Часть A. Энергия поля и вектор Пойнтинга В этой части задачи мы исследуем процесс распространения электромагнитного поля по проводам. Можно наивно предположить, что распространение поля связано с движением электронов в проводнике. Но так ли это?
Выразите поток электронов $\dot N$ через поперечное сечение проводника через концентрацию электронов $n$, скорость упорядоченного движения электронов $v$ и площадь $S$ поперечного сечения проводника. Рассмотрим медный проводник сечением $S=1\ мм^2$, по которому течёт ток силой $\mathfrak I=1\ А$. Концентрация электронов в меди $n=8.5\cdot10^{28}\ м^{-3}$, заряд электрона $e=-1.6\cdot10^{-19}\ Кл$.
Найдите скорость $v$ упорядоченного движения электронов в таком проводнике. Это явно не соотносится даже с повседневными реалиями. Рассмотрим теперь модель, показанную на рисунке $\it1$. Две параллельные металлические пластины ширины $w$ и длины $l\ (l\gg w)$ расположены на расстоянии $d$ друг от друга $(d\ll w)$, и система координат $Oxyz$ введена, как показано на рисунке. Диэлектрическая и магнитная проницаемости вакуума известны и равны $\varepsilon_0$ и $\mu_0$ соответственно.
Рассматривая систему как плоский конденсатор, найдите его ёмкость $C_x$ на единицу длины в направлении оси $x$.
Выразите энергию $W_e$, накопленную на единицу длины конденсатора, через напряжение $V$ между пластинами.
Выразите объёмную плотность $w_e$ энергии в конденсаторе через напряжённость $E$ в пространстве между пластинами. Полученная вами величина представляет собой плотность энергии электрического поля. Пусть теперь к одному концу системы $(x=0)$ подсоединён источник напряжения с ЭДС $\mathcal E$, а к другому концу — резистор с сопротивлением $R$ (рис. $\it1$). Сопротивлением пластин можно пренебречь.
Выразите мощность $\mathcal P$, выделяющуюся на резисторе, через $\mathcal E$ и $R$.
Найдите величину и направление магнитного поля $B$ в точке $\left(\cfrac l2,0,0\right)$. Выразите ответ через ток $I$, текущий по каждой из пластин. Так как $w,l\gg d$, то систему можно считать однородной, а тогда и магнитное поле в любой точке между пластинами будет равно найденному в предыдущем пункте, а поле вне пластин будет равно нулю. Ясно, что систему можно в данном случае рассматривать как индуктивный элемент.
Найдите индуктивность $L_x$ системы пластин на единицу длины в направлении оси $x$.
Выразите энергию $W_m$, приходящуюся на единицу длины системы, через ток $I$, текущий по каждой из пластин.
Выразите объёмную плотность $w_m$ энергии в пространстве между пластинами через индукцию магнитного поля $B$. Полученная вами величина представляет собой плотность энергии магнитного поля. Введём $\itвектор$ $\textit{Пойнтинга:}$\[\vec P=\frac1{\mu_0}\left[\vec E\times\vec B\right]\]Физический смысл вектора Пойнтинга — плотность потока энергии электромагнитного поля. Проверим это на примере нашей системы.
Часть B. Распространение поля по проводам Выясним теперь, с какой скоростью энергия электромагнитного поля перемещается между пластинами. Чтобы выяснить это, разобьём систему на небольшие конденсаторы длины $\Delta x$ ёмкостью $\Delta C=C_x\Delta x$, пронумерованные числами $n=0,1,2,3,\ldots$, начиная с ближнего конца пластин. Как показано на рисунке $\it2$, заряд на обкладках $n$-ного конденсатора обозначим как $\pm Q_n$, а ток, текущий от него к $n+1$-ому конденсатору, — как $I_n$. При этом участок между пластинами, соответствующий $n$-ному конденсатору, пронизывает поток $\Phi_n$, пропорциональный току $I_n$ с коэффициентом $\Delta L=L_x\Delta x$. Таким образом, систему пластин можно представить эквивалентной цепью, изображённой на рисунке $\it3$. Рассмотрев распространение сигнала по такой цепи и перейдя к пределу $\Delta x\to0$, мы сможем узнать, как этот сигнал распространяется в пространстве между пластинами.  Рис. 2
Для вектора Пойнтинга $\vec P$ между пластинами найдите направление $\frac{\vec P}P$ и отношение $\frac P{\mathcal P}$ его модуля к мощности, выделяющейся на резисторе.
Используя закон сохранения заряда и закон электромагнитной индукции, запишите уравнения, связывающие токи $I_n$, $I_{n-1}$ и напряжения $V_n$, $V_{n+1}$ с производными по времени $\cfrac{\mathrm dV_n}{\mathrm dt}$ и $\cfrac{\mathrm dI_n}{\mathrm dt}$.
Исключите из полученных уравнений токи. $\textit{Подсказка:}$ у вас должно получиться уравнение, связывающее напряжения $V_{n-1}$, $V_n$ и $V_{n+1}$ со второй производной по времени $\cfrac{\mathrm d^2V_n}{\mathrm dt^2}$.
Используя результаты части $\bf A$ и соотношение $\cfrac1{\varepsilon_0\mu_0}=c^2$, покажите, что\[\frac{\Delta x}{\sqrt{\Delta C\Delta L}}=c.\]
Покажите, что с точностью до членов порядка $(\Delta x)^2$ произвольная функция $f(ct\pm n\Delta x)$ является решением уравнения, полученного вами в $\bf B2$.
Отбрасывая высшие порядки малости по $\Delta x$, найдите выражение для тока $I_n(t)$.
Найдите отношение $\cfrac{V_n(t)}{I_n(t)}$. Возвращаясь к непрерывной системе, для сигнала, распространяющегося в положительном направлении оси $x$, можем записать, что\[V(x,t)=f(ct-x).\]Форма сигнала $f$ может быть произвольной. Рассмотрим, к примеру, сигнал, показанный на рисунке $\it4$ и соответствующий включению электроприбора. Рис. 4
Покажите, что в таком случае область $V(x,t)=\mathcal E$ продвигается в положительном направлении оси $x$ со скоростью $c$.
Покажите, что плотности энергии электрического и магнитного полей в одной и той же точке равны между собой.
Найдите вектор Пойнтинга $\vec P$. Покажите, что он равен произведению плотности энергии электромагнитного поля на скорость распространения сигнала $c$.
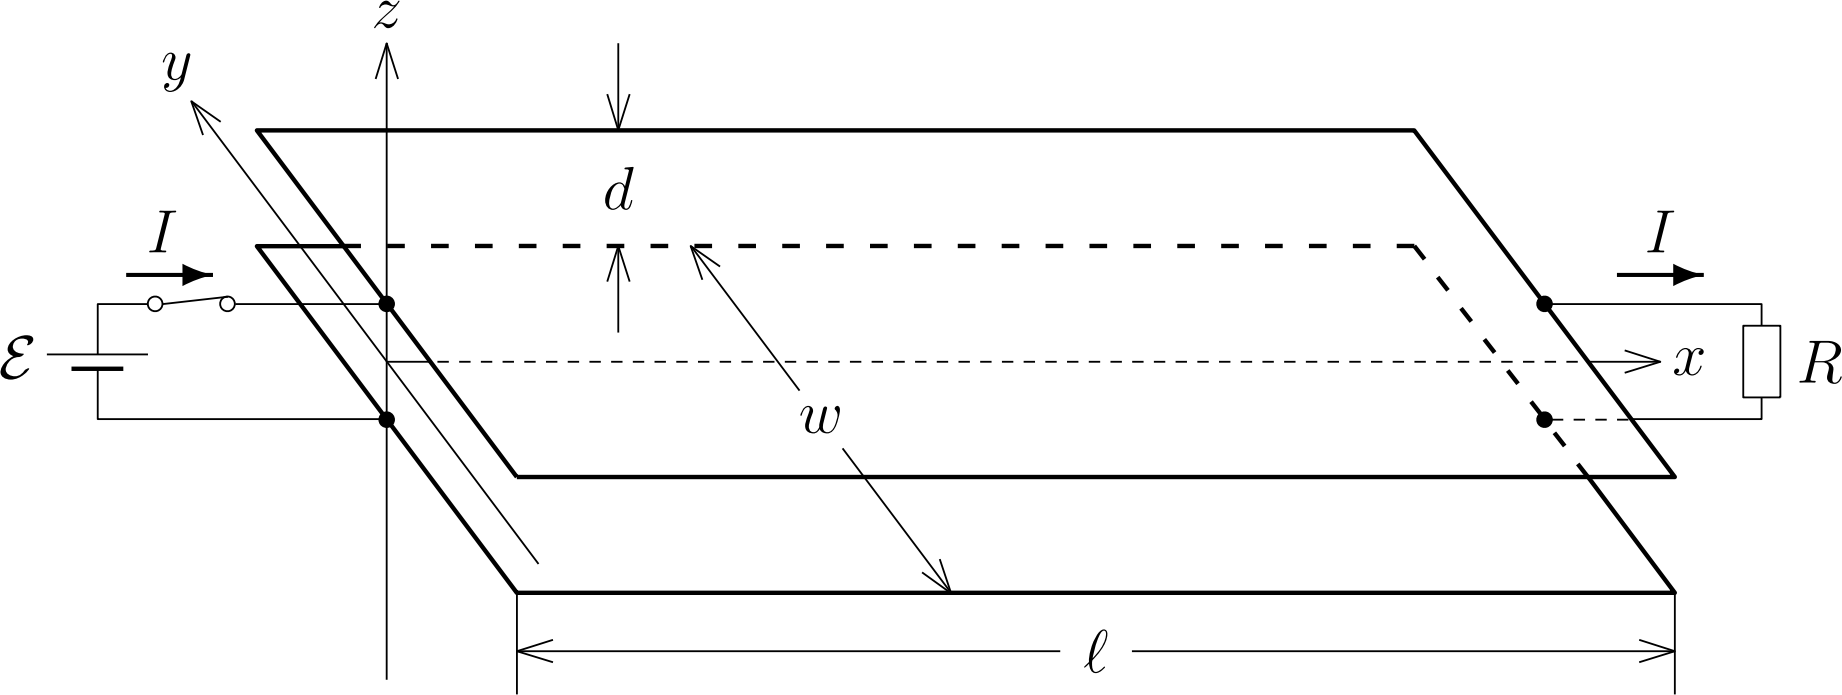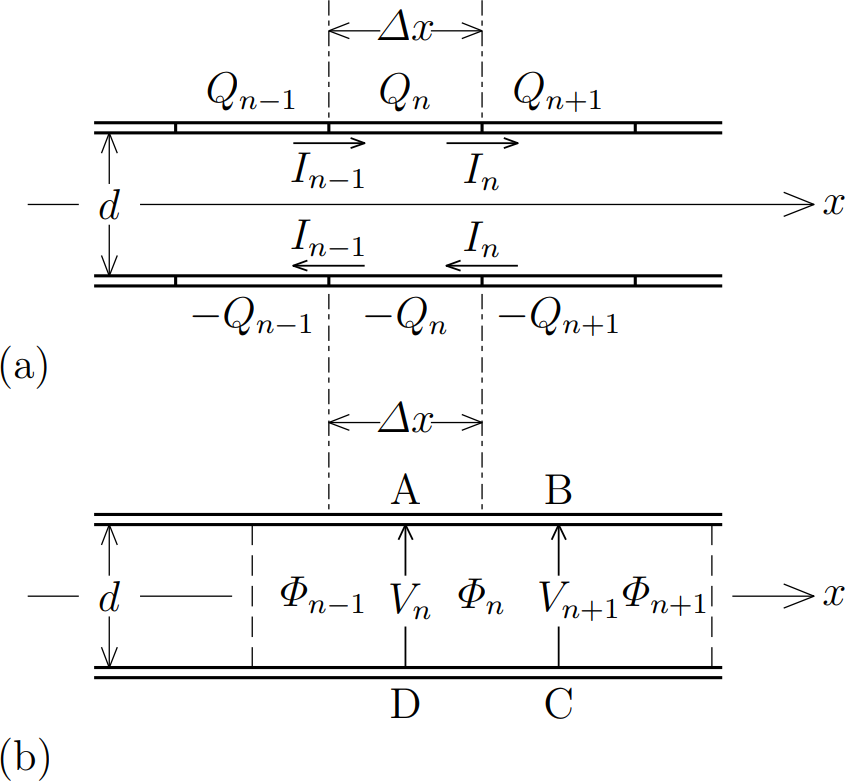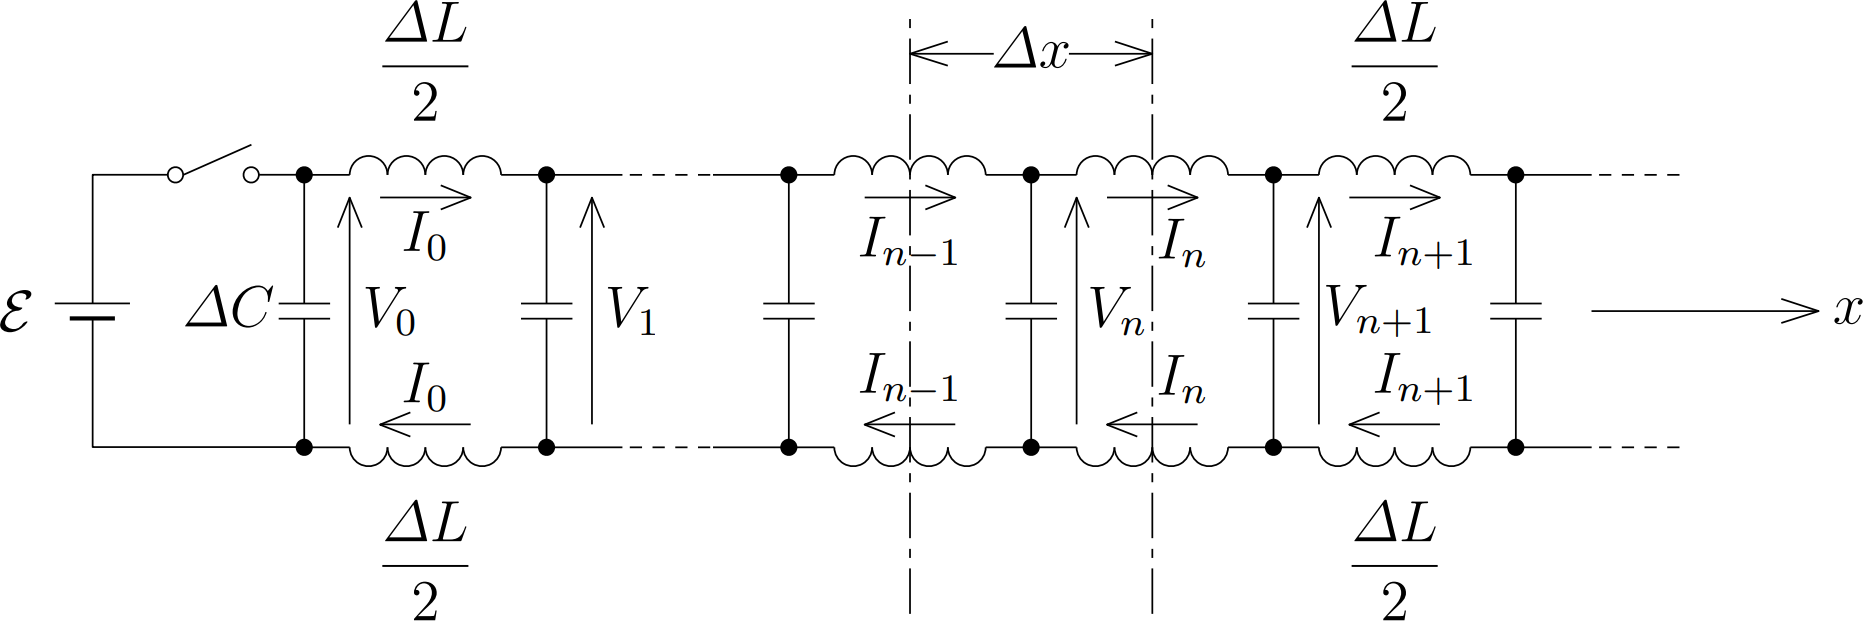
Выразите поток электронов $\dot N$ через поперечное сечение проводника через концентрацию электронов $n$, скорость упорядоченного движения электронов $v$ и площадь $S$ поперечного сечения проводника.
Ответ: \[\dot N=nvS\]

Найдите скорость $v$ упорядоченного движения электронов в таком проводнике.
Ответ: \[v=7.4\cdot10^{-5}\ \fracмс\]

Рассматривая систему как плоский конденсатор, найдите его ёмкость $C_x$ на единицу длины в направлении оси $x$.
Ответ: \[C_x=\frac{\varepsilon_0w}d\]

Выразите энергию $W_e$, накопленную на единицу длины конденсатора, через напряжение $V$ между пластинами.
Ответ: \[W_e=\frac12\frac{\varepsilon_0w}dV^2\]

Выразите объёмную плотность $w_e$ энергии в конденсаторе через напряжённость $E$ в пространстве между пластинами.
Ответ: \[w_e=\frac12\varepsilon_0 E^2\]

Выразите мощность $\mathcal P$, выделяющуюся на резисторе, через $\mathcal E$ и $R$.
Ответ: \[\mathcal P=\frac{\mathcal E^2}R\]

Найдите величину и направление магнитного поля $B$ в точке $\left(\cfrac l2,0,0\right)$. Выразите ответ через ток $I$, текущий по каждой из пластин.
Ответ: \[B=\frac{\mu_0I}w\]

Найдите индуктивность $L_x$ системы пластин на единицу длины в направлении оси $x$.
Ответ: \[L_x=\frac{\mu_0d}w\]

Выразите энергию $W_m$, приходящуюся на единицу длины системы, через ток $I$, текущий по каждой из пластин.
Ответ: \[W_m=\frac12\frac{\mu_0d}wI^2\]

Выразите объёмную плотность $w_m$ энергии в пространстве между пластинами через индукцию магнитного поля $B$.
Ответ: \[w_m=\frac1{2\mu_0}B^2\]

Для вектора Пойнтинга $\vec P$ между пластинами найдите направление $\frac{\vec P}P$ и отношение $\frac P{\mathcal P}$ его модуля к мощности, выделяющейся на резисторе.
Ответ: \[\frac{\vec P}P=\hat x,\quad \frac P{\mathcal P}=\frac1{wd}\]

Используя закон сохранения заряда и закон электромагнитной индукции, запишите уравнения, связывающие токи $I_n$, $I_{n-1}$ и напряжения $V_n$, $V_{n+1}$ с производными по времени $\cfrac{\mathrm dV_n}{\mathrm dt}$ и $\cfrac{\mathrm dI_n}{\mathrm dt}$.
Ответ: \[I_{n-1}(t)-I_n(t)=\Delta C\frac{\mathrm dV_n(t)}{\mathrm dt}\\V_n(t)-V_{n+1}(t)=\Delta L\frac{\mathrm dI_n(t)}{\mathrm dt}\]

Исключите из полученных уравнений токи.   $\textit{Подсказка:}$ у вас должно получиться уравнение, связывающее напряжения $V_{n-1}$, $V_n$ и $V_{n+1}$ со второй производной по времени $\cfrac{\mathrm d^2V_n}{\mathrm dt^2}$.
Ответ: \[\left[V_{n+1}(t)-V_n(t)\right]-\left[V_n(t)-V_{n-1}(t)\right]=\Delta C\Delta L\frac{\mathrm d^2}{\mathrm dt^2}V_n(t)\]

Используя результаты части $\bf A$ и соотношение $\cfrac1{\varepsilon_0\mu_0}=c^2$, покажите, что\[\frac{\Delta x}{\sqrt{\Delta C\Delta L}}=c.\]

Покажите, что с точностью до членов порядка $(\Delta x)^2$ произвольная функция $f(ct\pm n\Delta x)$ является решением уравнения, полученного вами в $\bf B2$.

Отбрасывая высшие порядки малости по $\Delta x$, найдите выражение для тока $I_n(t)$.
Ответ: \[I_n(t)=\frac{\Delta x}{c\Delta L}V_n(t)\]

Найдите отношение $\cfrac{V_n(t)}{I_n(t)}$.
Ответ: \[\frac{V_n(t)}{I_n(t)}=\sqrt\frac{\mu_0}{\varepsilon_0}\frac dw\]

Покажите, что в таком случае область $V(x,t)=\mathcal E$ продвигается в положительном направлении оси $x$ со скоростью $c$.

Покажите, что плотности энергии электрического и магнитного полей в одной и той же точке равны между собой.

Найдите вектор Пойнтинга $\vec P$. Покажите, что он равен произведению плотности энергии электромагнитного поля на скорость распространения сигнала $c$.
Ответ: \[\vec P=\sqrt{\frac{\varepsilon_0}{\mu_0}}\left(\frac{\mathcal E}d\right)^2\hat x\]
Темы:
T, Электромагнетизм, Волны, Двухпроводная линия, Вектор Пойнтинга